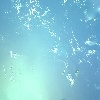
Label: water